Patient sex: M
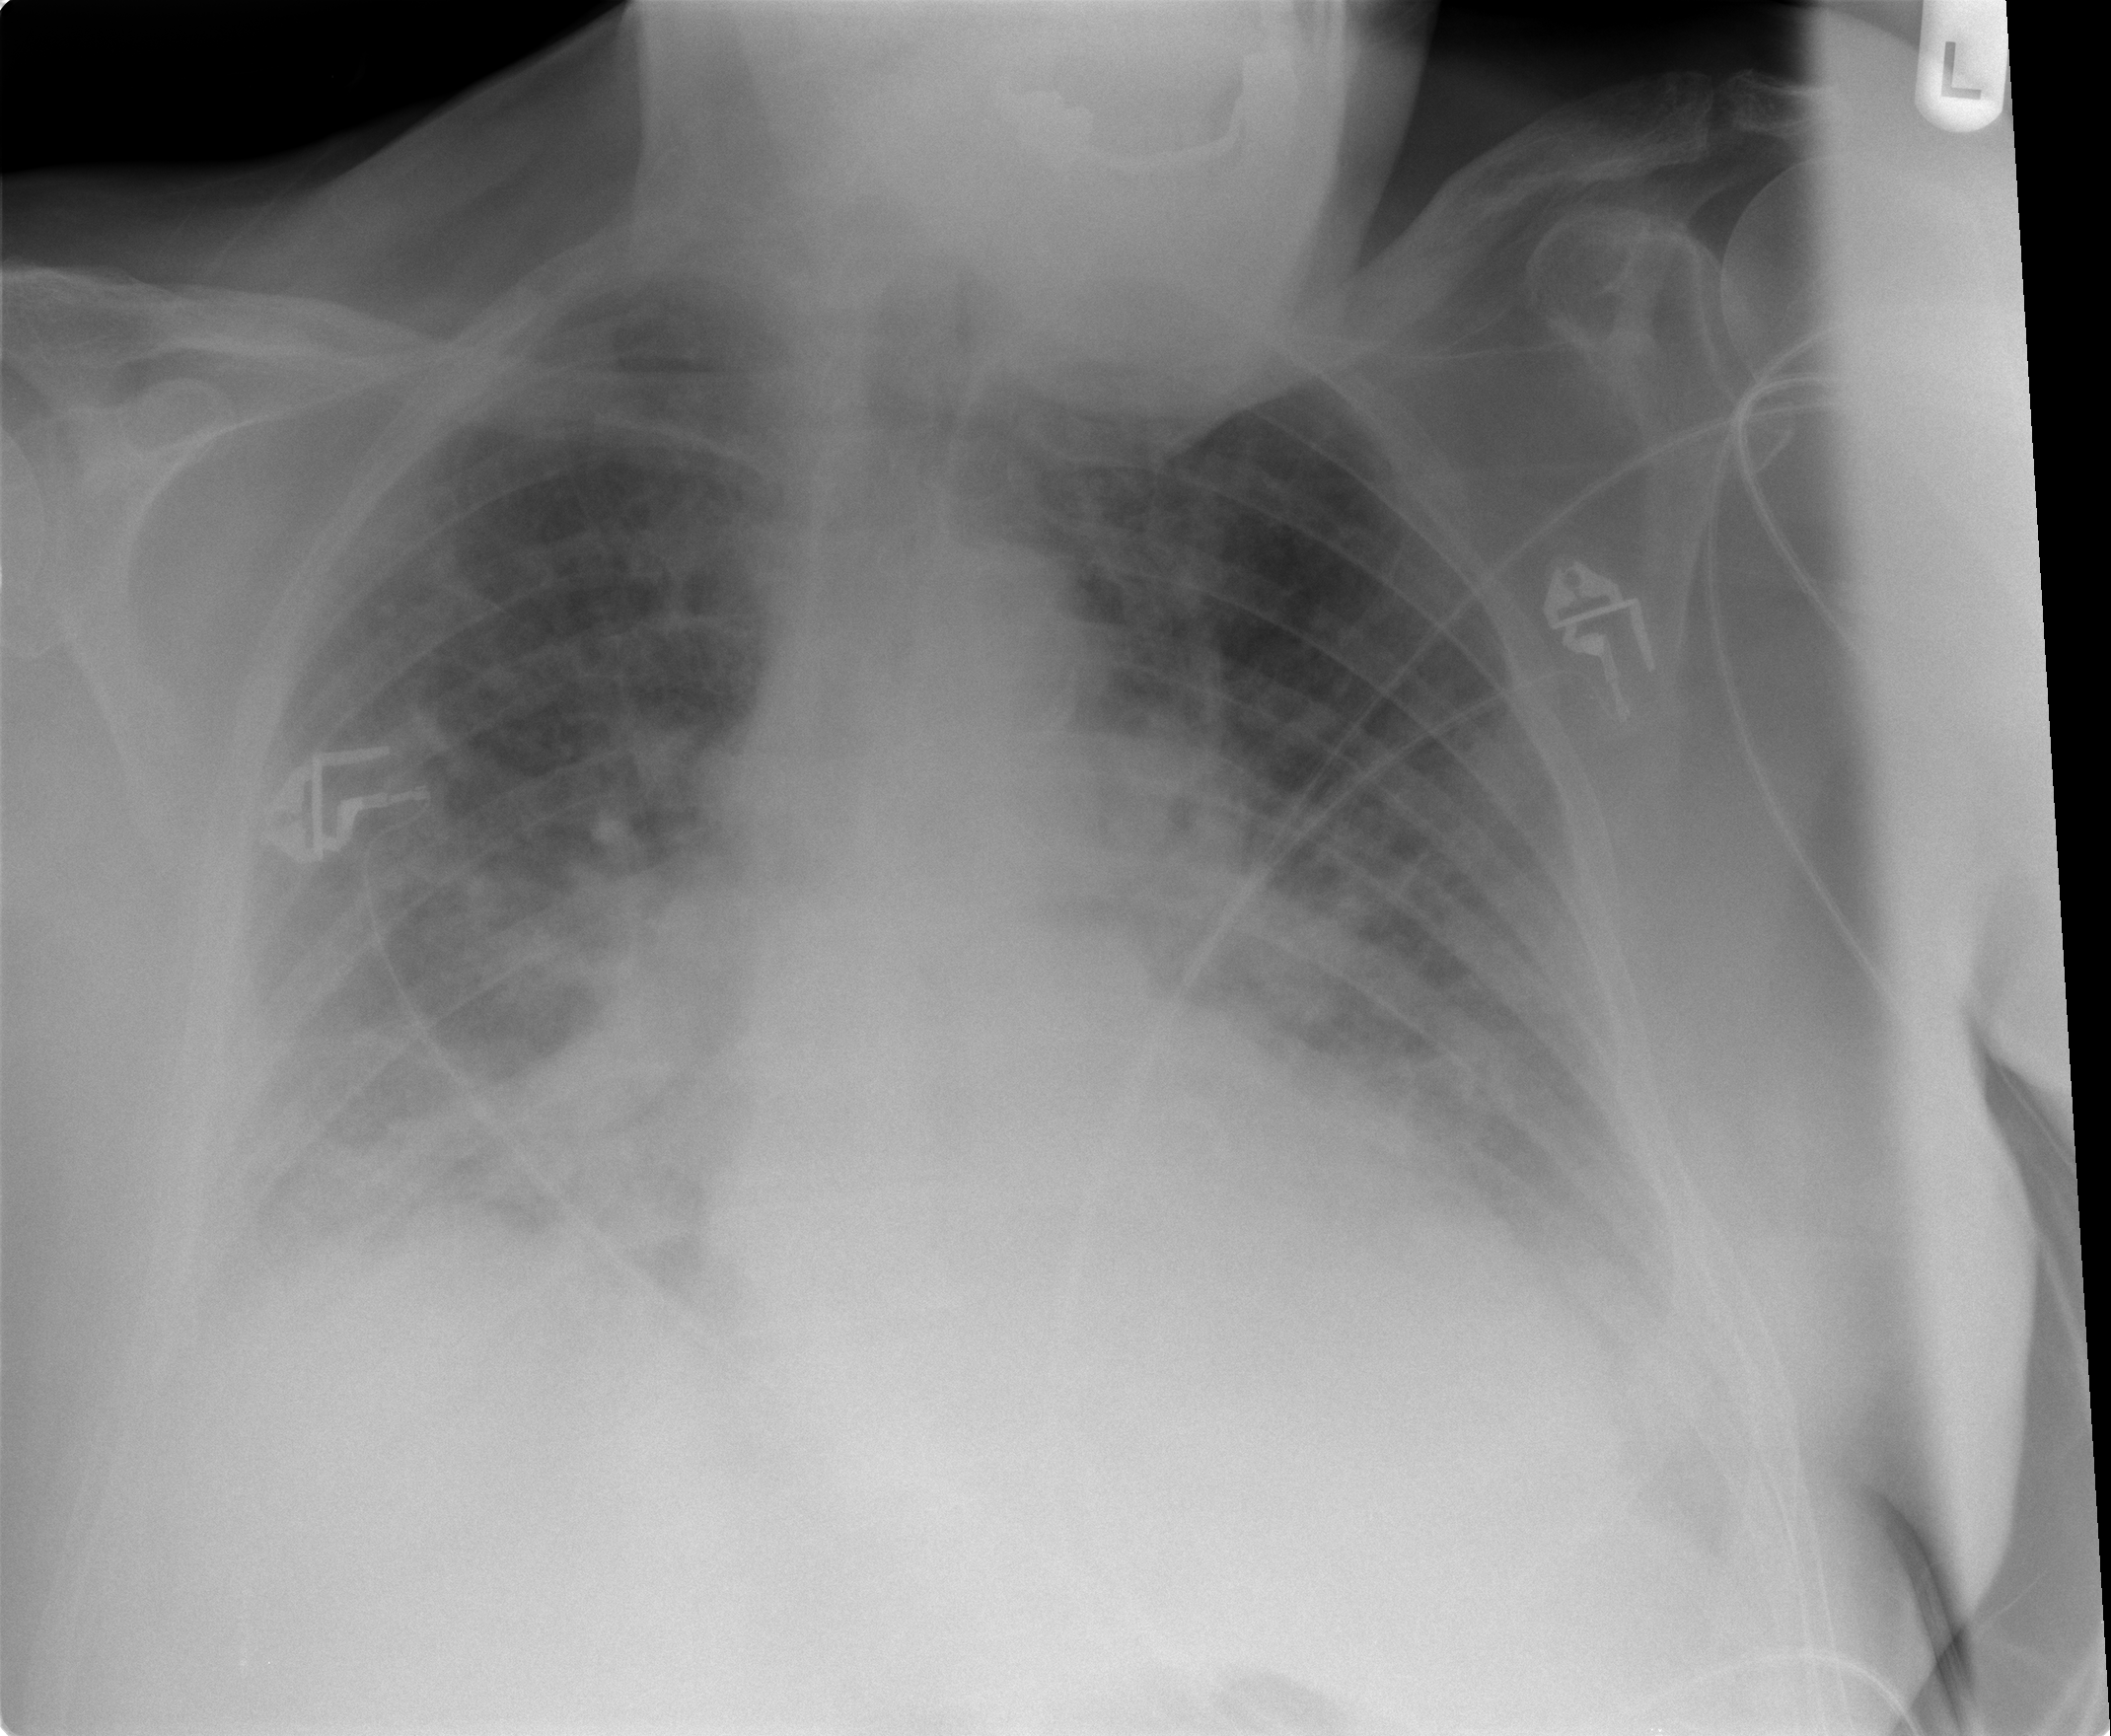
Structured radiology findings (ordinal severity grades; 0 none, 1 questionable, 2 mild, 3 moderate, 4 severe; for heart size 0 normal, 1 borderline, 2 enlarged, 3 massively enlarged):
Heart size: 2
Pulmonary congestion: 3
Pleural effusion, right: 2
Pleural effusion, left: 2
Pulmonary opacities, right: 2
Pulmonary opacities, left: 2
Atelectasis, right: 3
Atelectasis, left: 2